Field crop: maize
Growth stage: 2
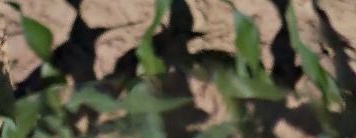
Species: maize